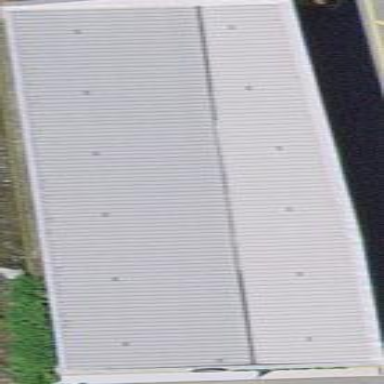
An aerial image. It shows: View of roof of building.